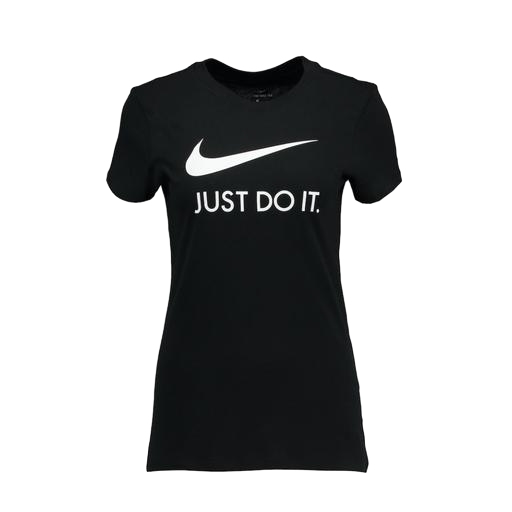
black dri-fit logo top, nike shirt, dri-fit tee, white background